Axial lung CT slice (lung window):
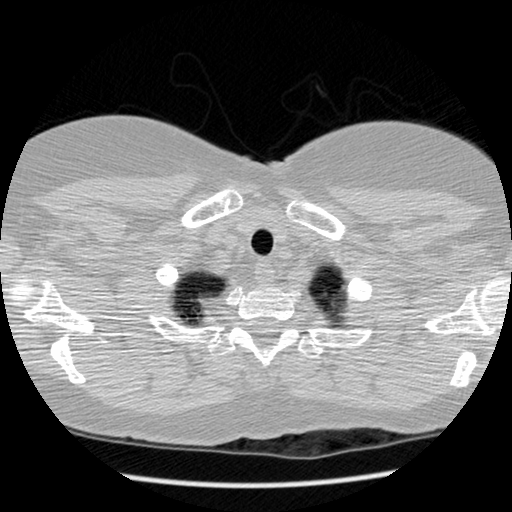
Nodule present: no